Question: I want to deploy my app to the apple app store.
after archiving, on the validation stage i'm getting the an bundle id error code.(see image)
my bundle identifier is : "ru.maxiforex.mobile",
defined in xcode: (.plist and general tab),
and ind the appId in the provisioning profile at apple.dev.
Please advise,
Asaf
Edit:
Ok, bug is fixed:
the bundle identifier on the summary page on the itunes connect was: "maximarkets".
changing this to the real name + deleting the derived data page did the trick.
thanks for the help :)

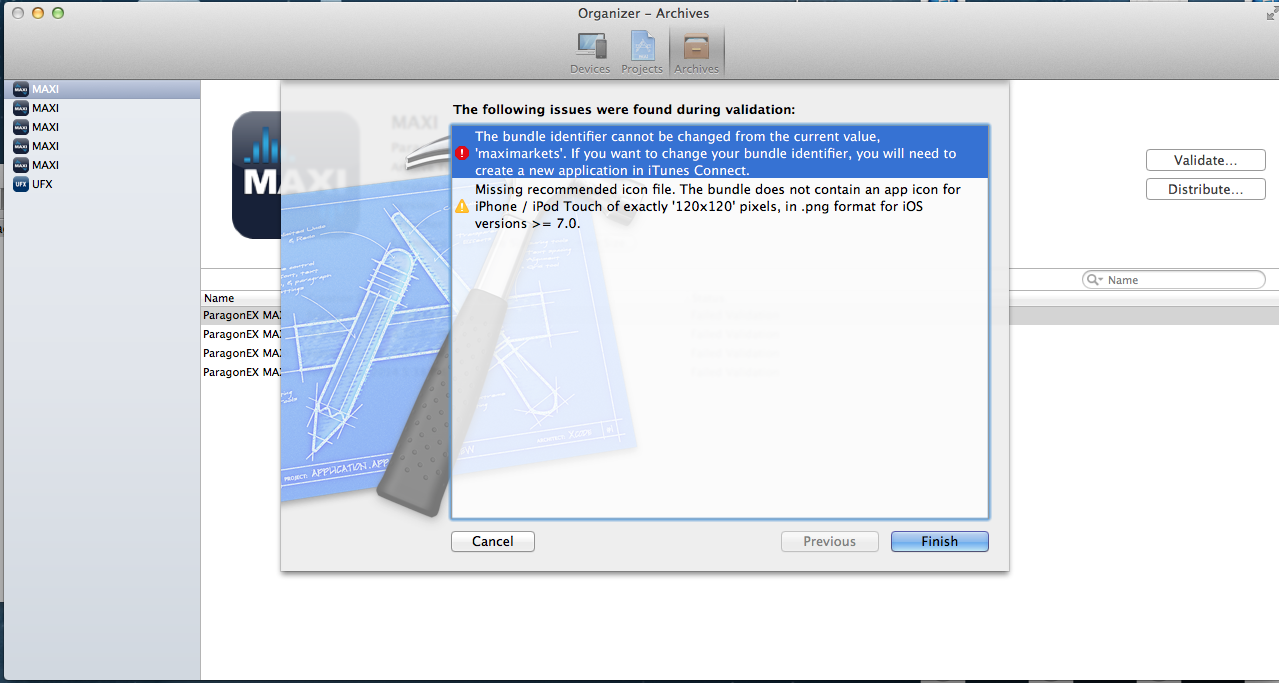
Answer: Are you sending in an update? Then you need to use the previous bundle id, which according to the error is 'maximarkets'.
If you are sending in a new app then you will need to create that app first in itunesconnect.